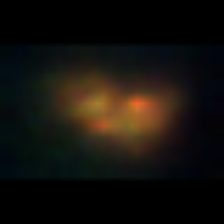
Taxon: NanoPlankton
Group: Other